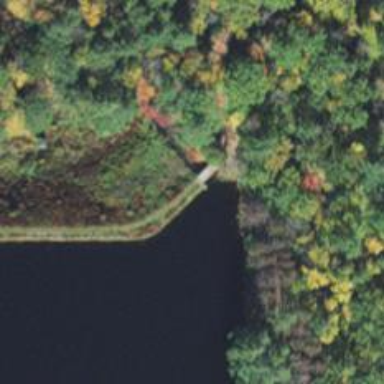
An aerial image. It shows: Dam along waterway.